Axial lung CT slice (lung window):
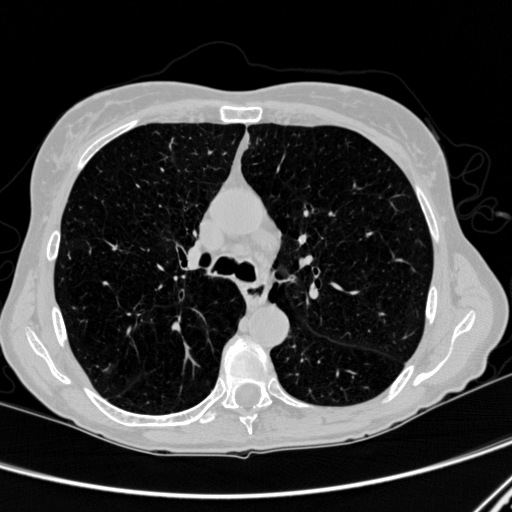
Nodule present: no